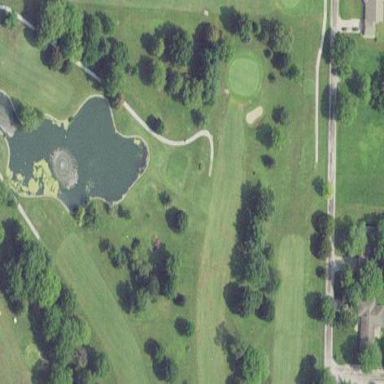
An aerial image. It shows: Water hazard on golf course. The hazard is natural water feature.